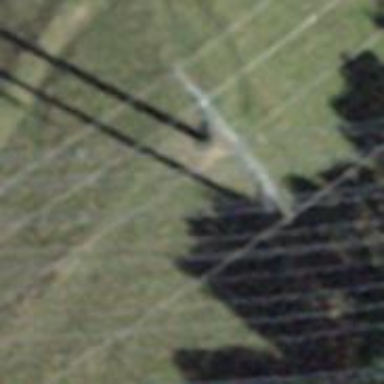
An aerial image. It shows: H-frame designed tower for power lines.